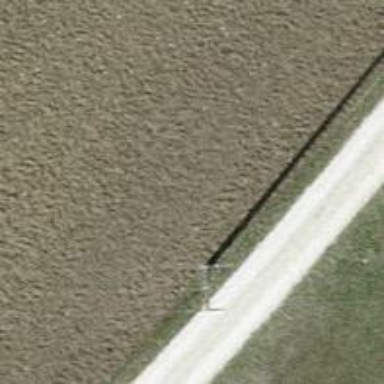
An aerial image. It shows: Concrete power pole.